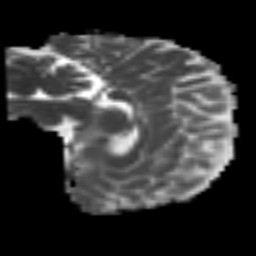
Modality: MD
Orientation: sagittal
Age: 31
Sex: female
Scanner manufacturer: siemens
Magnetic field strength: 3 T
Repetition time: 4.999 s
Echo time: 0.07946 s